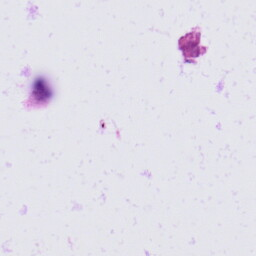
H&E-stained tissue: Skin